問題: 線分ABを直径とする半円があり、線分AB上に点Pをとります。いま、点Pで線分ABに接して、かつ半円弧ABに内接する円Ωを考え、Ωと弧ABの接点をQとします。さらに、弧AB上に点Rをとると、PQ=4、QR=3、RP=5が成立しました。このとき線分ABの長さはいくつですか。
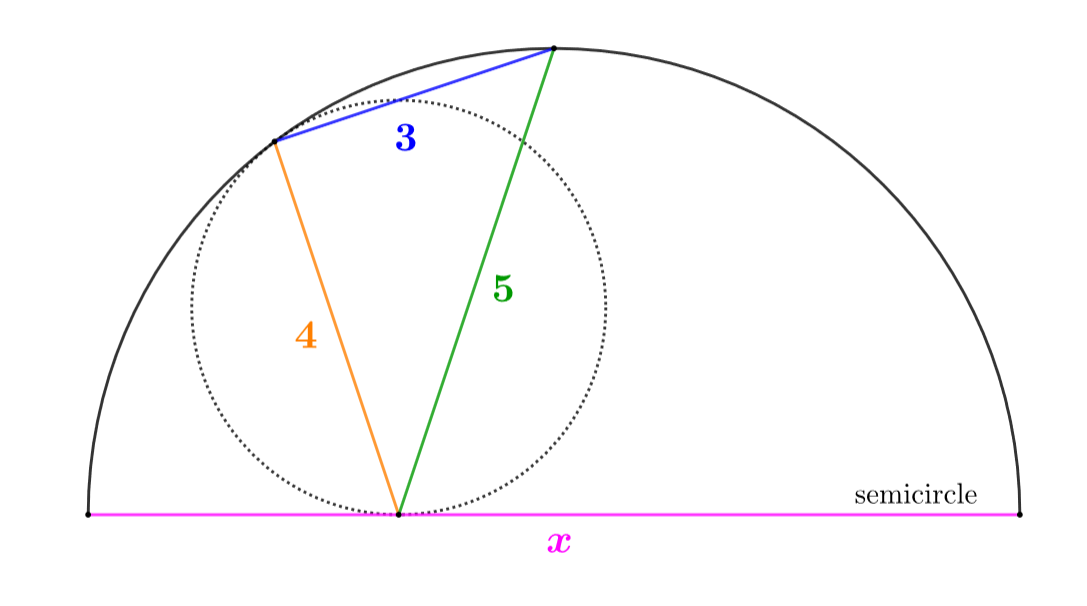
解答: 線分ABを直径とする円をΓとする。直線QPとΓの交点をSとすると、Sは弧ABの中点である。いま、∠RQP=90°であるから線分RSはΓの直径である。これより直線ABは線分RSの垂直二等分線なのでPR=PS。したがって解答は3√10。
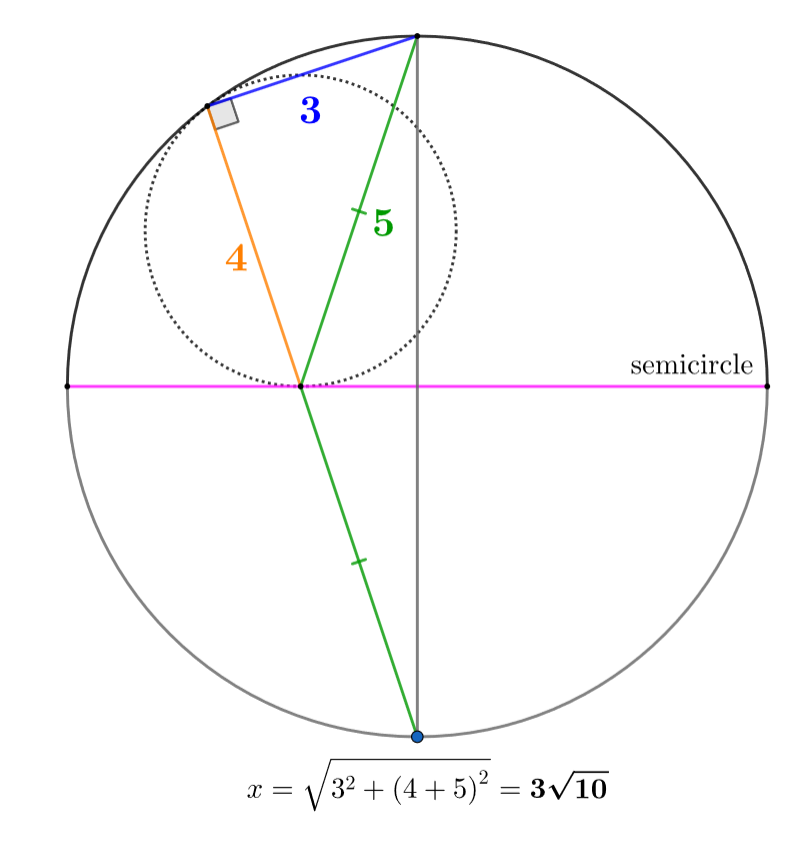
答え: 3√10
タグ: 有名構図